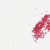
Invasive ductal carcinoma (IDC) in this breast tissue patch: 0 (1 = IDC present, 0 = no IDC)